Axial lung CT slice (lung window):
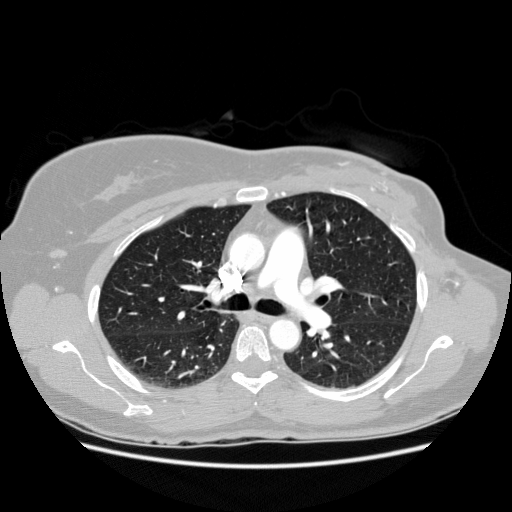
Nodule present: no